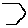
Label: hexagon